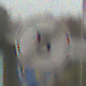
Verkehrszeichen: EndeGeschwindigkeit5
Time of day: MorningAfternoon
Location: Outdoor (Suburban)
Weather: Overcast
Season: NotSpecified
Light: Natural